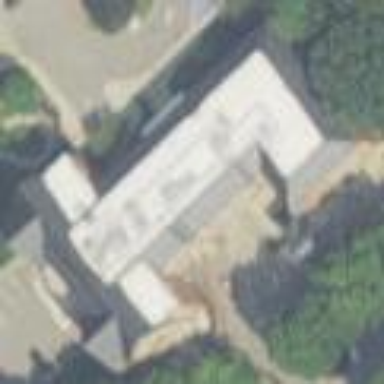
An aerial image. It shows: Library building.